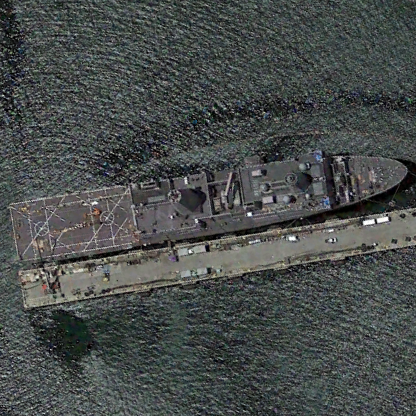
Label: combat